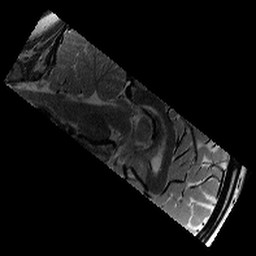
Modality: T2w
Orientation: sagittal
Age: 11
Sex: male
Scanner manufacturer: siemens
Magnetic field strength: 3 T
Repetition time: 9.23 s
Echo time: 0.067 s